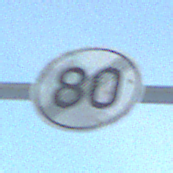
Verkehrszeichen: EndeGeschwindigkeit80
Umgebung: Outdoor, Nature
Tageszeit: SunriseSunset
Wetter: Clear
Licht: Natural
Jahreszeit: Winter
Kontrast: LowContrast